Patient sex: F
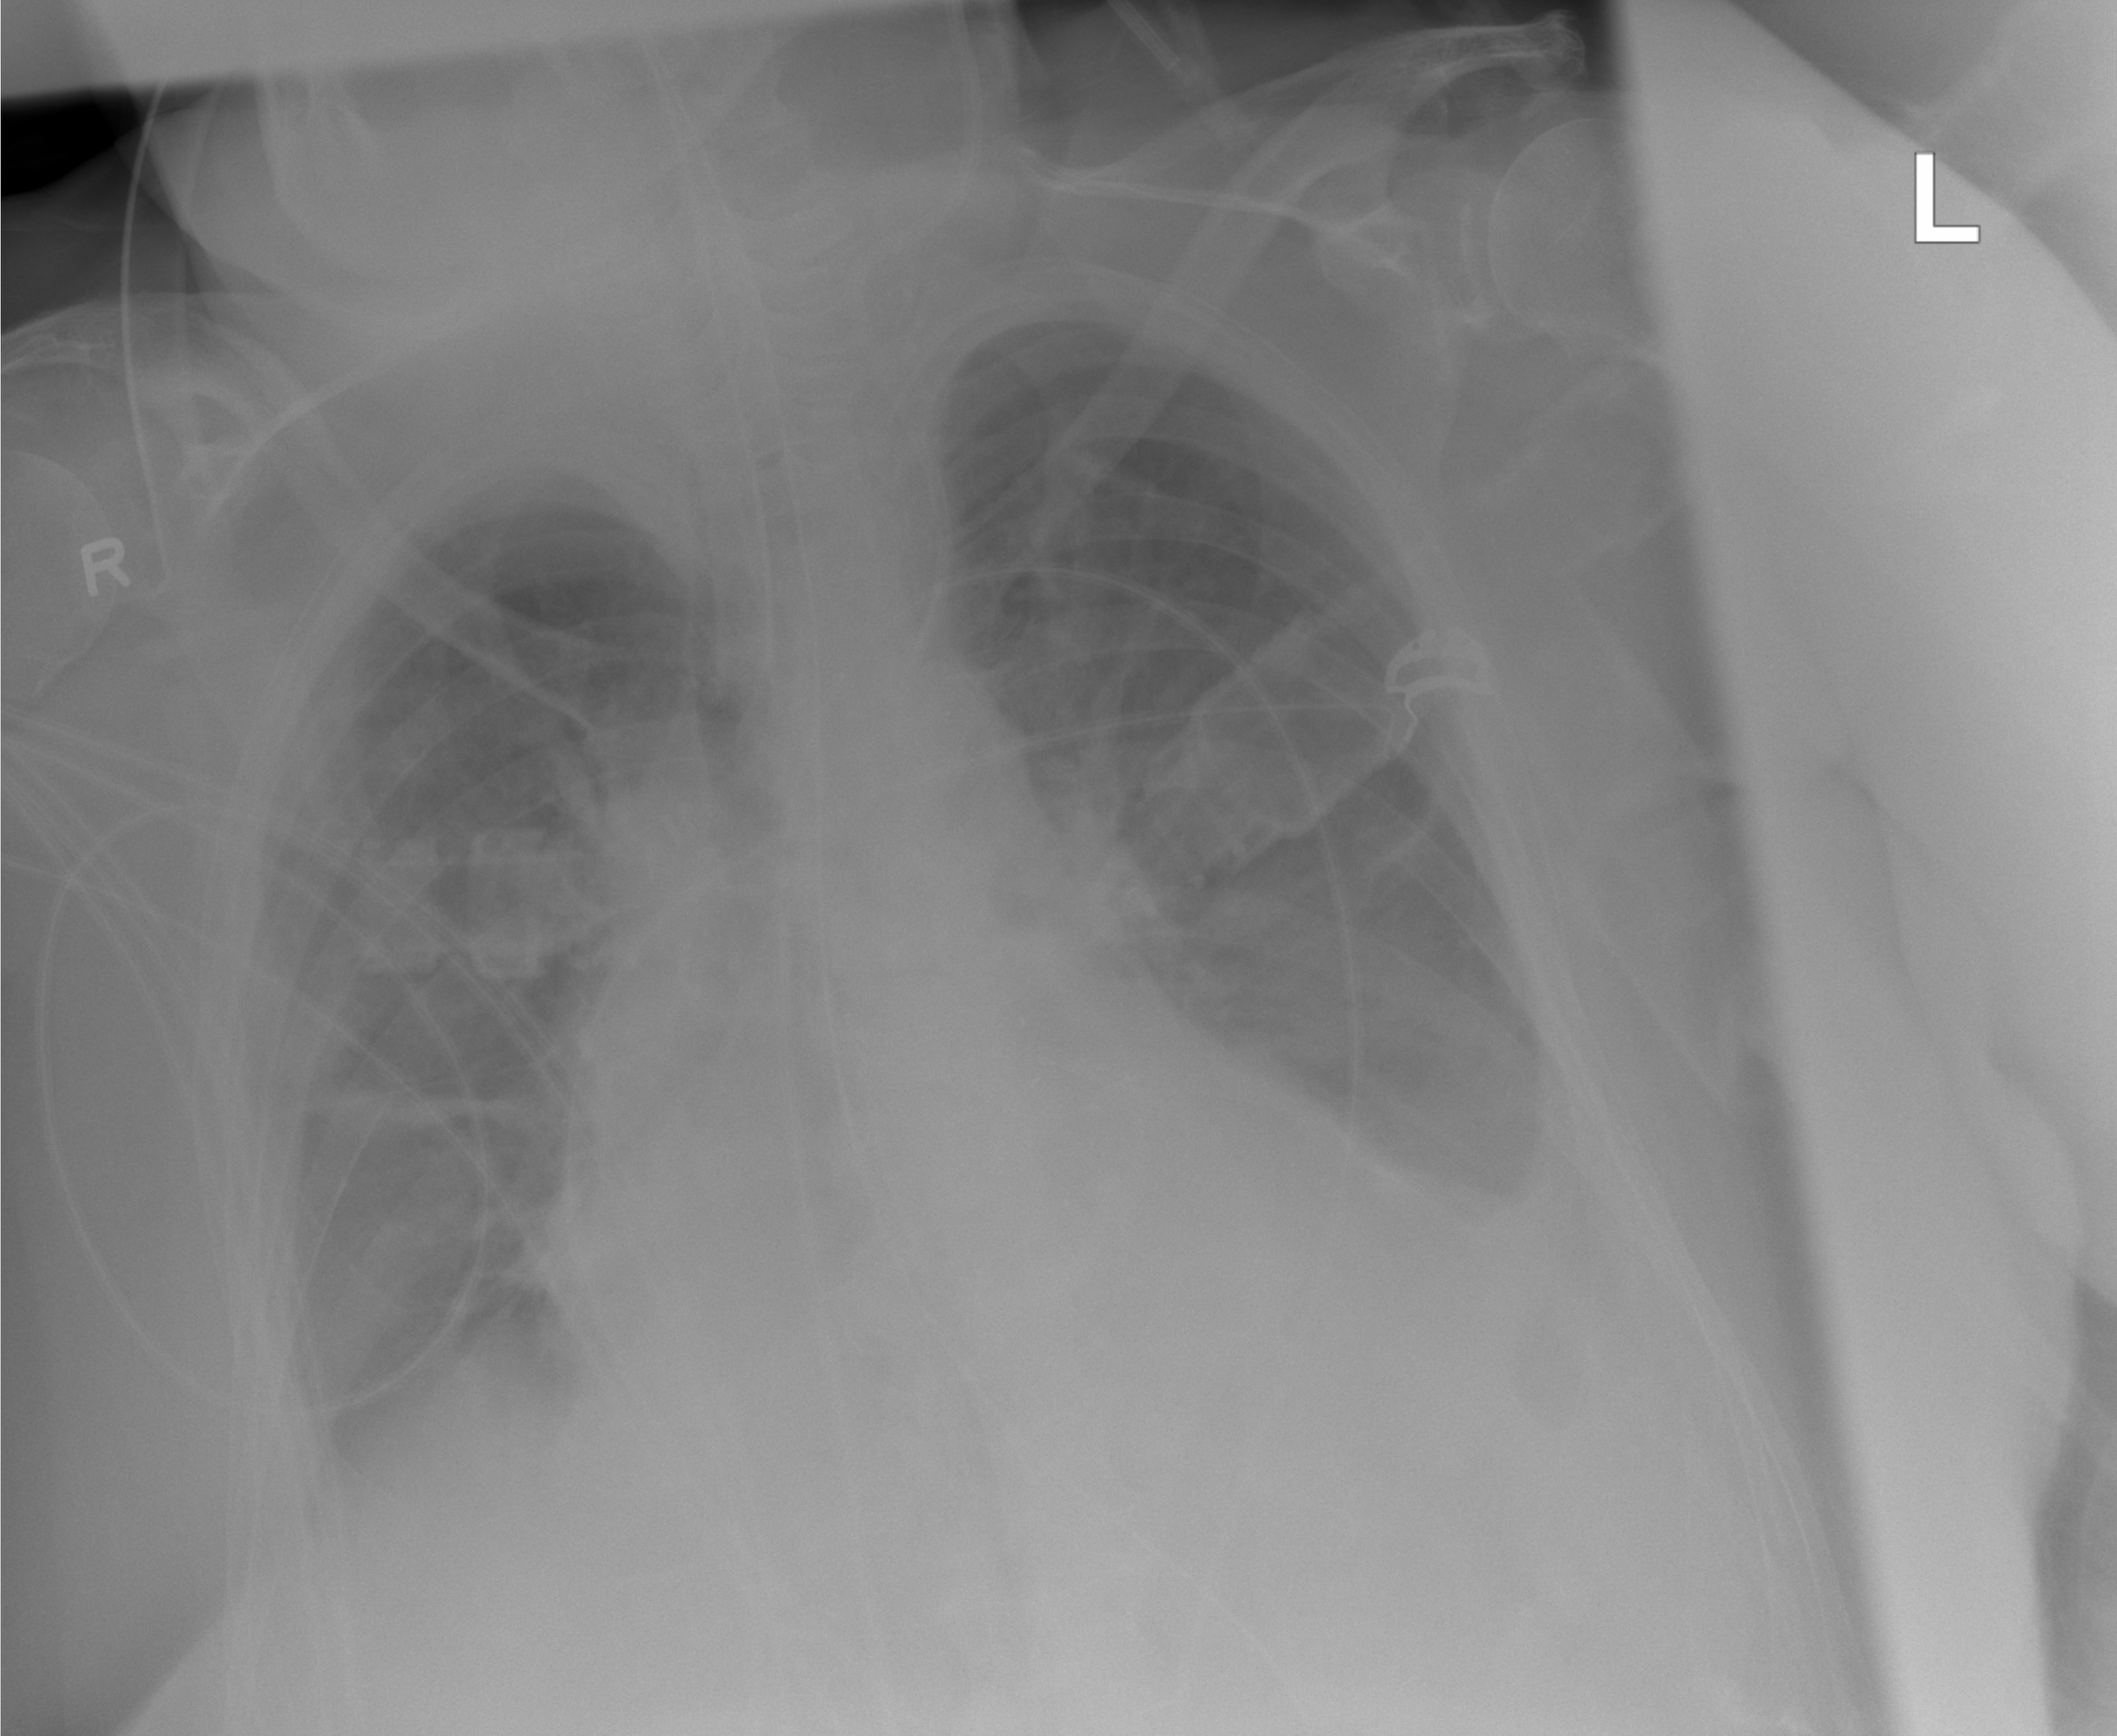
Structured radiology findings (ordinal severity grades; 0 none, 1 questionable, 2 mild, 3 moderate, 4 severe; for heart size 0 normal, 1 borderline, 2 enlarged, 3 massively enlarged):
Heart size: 2
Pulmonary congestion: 2
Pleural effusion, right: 2
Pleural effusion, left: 2
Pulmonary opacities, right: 0
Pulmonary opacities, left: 0
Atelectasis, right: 2
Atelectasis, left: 2